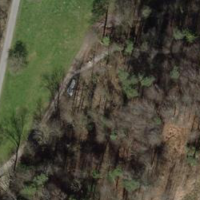
EUNIS habitat code: 41
Species observed at this site:
Aruncus dioicus
Araneus diadematus